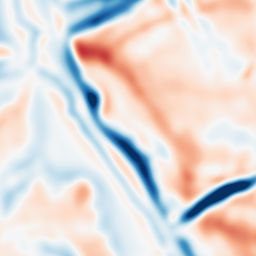
Category: multiscale
Decomposition family: dog
Decomposition parameters: sigma_low: 5
sigma_high: 10
Upsampling method: cubic_catmull_rom
Upsampling parameters: scale: 8
Upsampling scale: 8